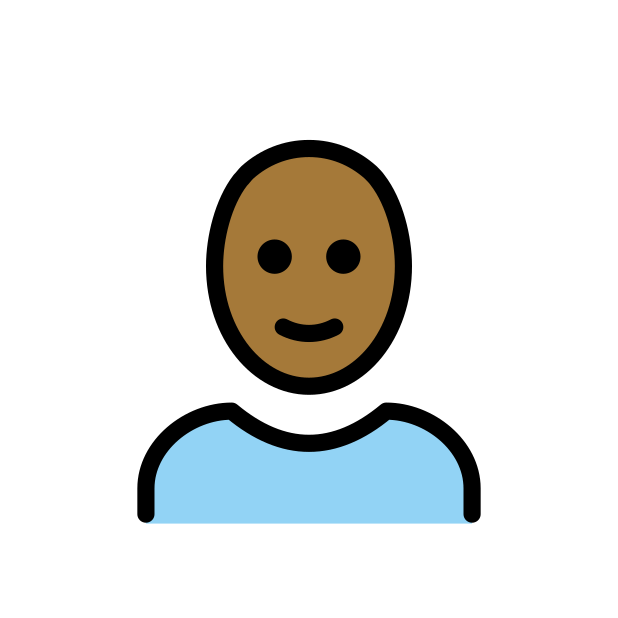
man: medium-dark skin tone, bald